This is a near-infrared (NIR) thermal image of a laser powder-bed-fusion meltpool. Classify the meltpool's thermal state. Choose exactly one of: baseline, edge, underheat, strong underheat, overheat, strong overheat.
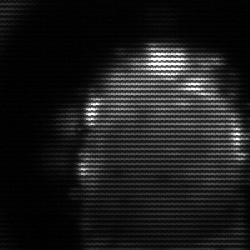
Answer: baseline